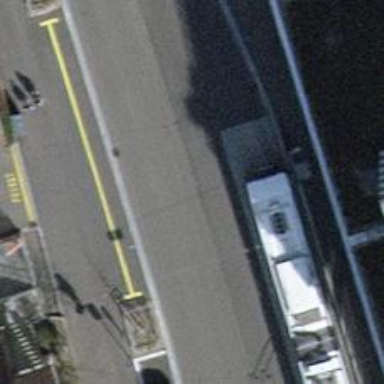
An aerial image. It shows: Bus stop for trolleybuses with designated stop position.